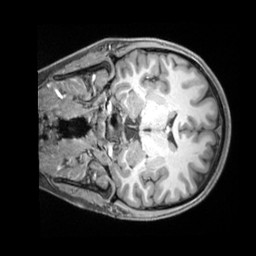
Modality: T1w
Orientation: coronal
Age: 19
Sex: female
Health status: ill
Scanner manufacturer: siemens
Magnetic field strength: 3 T
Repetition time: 2.2 s
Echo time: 0.00218 s